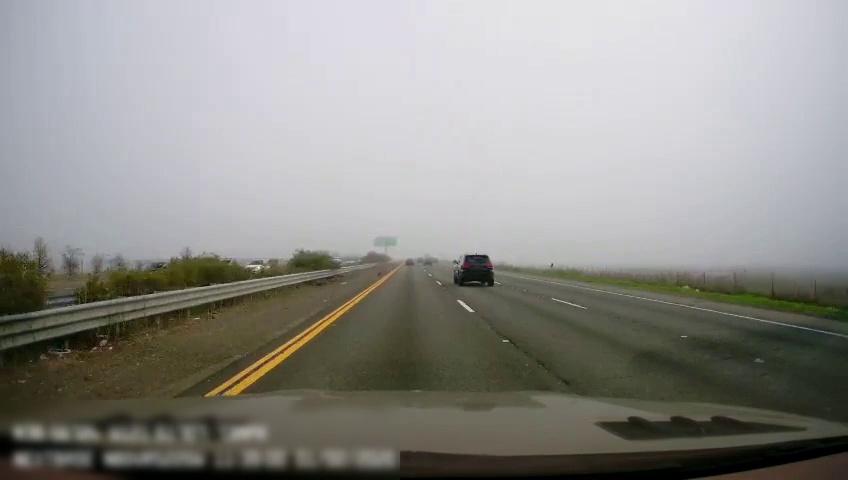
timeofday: Day
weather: Cloudy
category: Drivable Space
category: Drivable Space
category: Vehicles | Car
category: Vehicles | Car
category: Vehicles | Car
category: Vehicles | SUV
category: Lanes | Current Lane
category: Lanes | Current Lane
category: Lanes | Alternate Lane
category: Lanes | Alternate Lane
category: Lanes | Alternate Lane
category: Traffic | Signs